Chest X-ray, AP view. Patient: 76 years old, sex M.
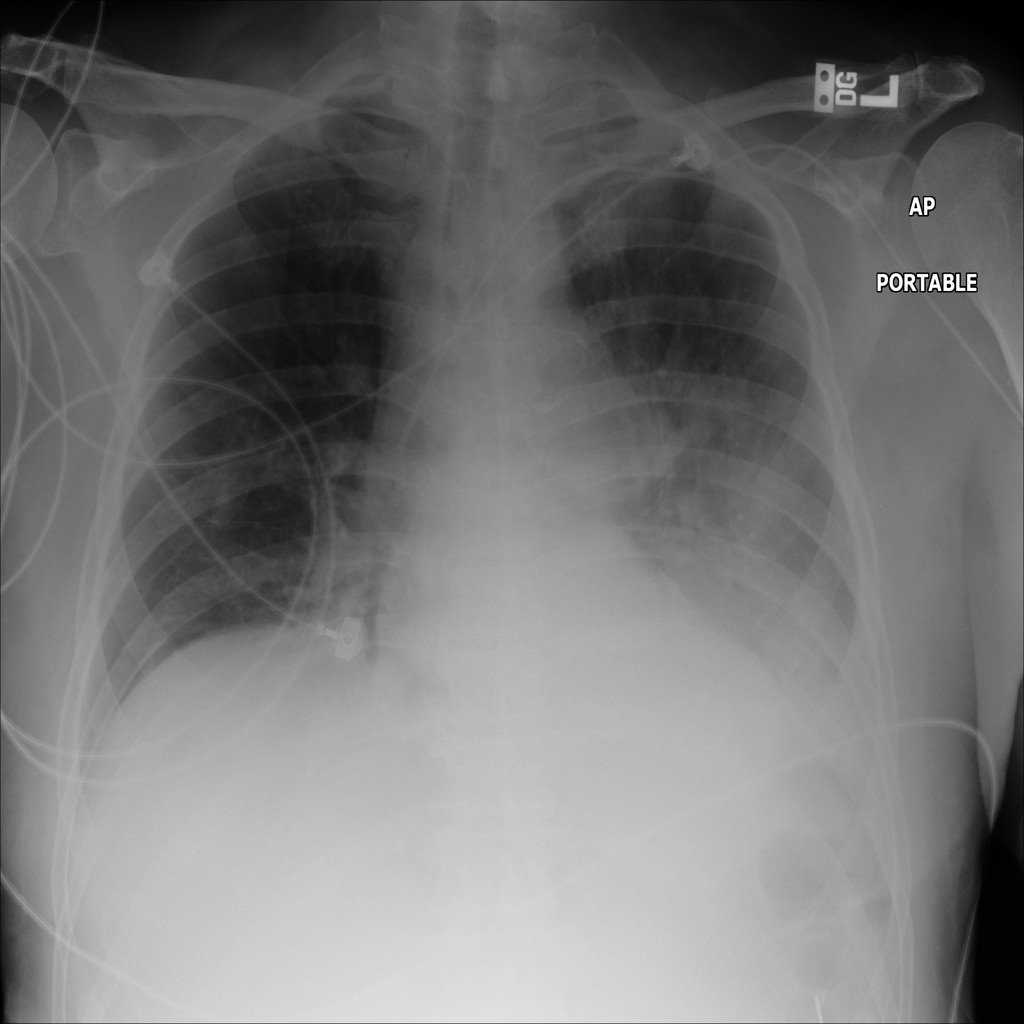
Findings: Consolidation, Infiltration